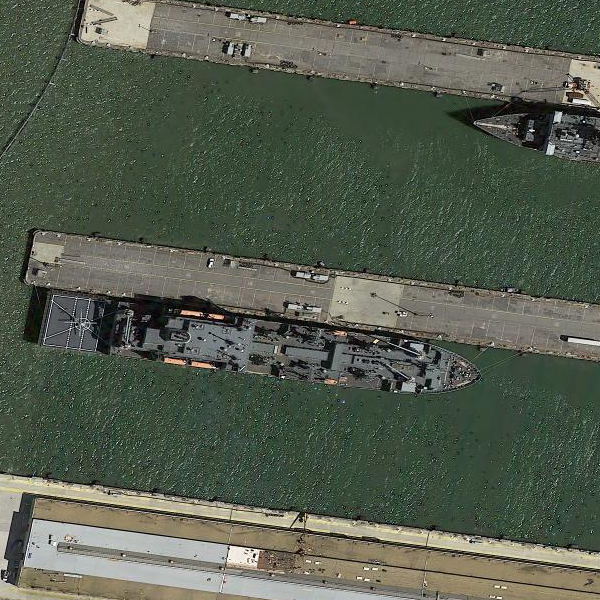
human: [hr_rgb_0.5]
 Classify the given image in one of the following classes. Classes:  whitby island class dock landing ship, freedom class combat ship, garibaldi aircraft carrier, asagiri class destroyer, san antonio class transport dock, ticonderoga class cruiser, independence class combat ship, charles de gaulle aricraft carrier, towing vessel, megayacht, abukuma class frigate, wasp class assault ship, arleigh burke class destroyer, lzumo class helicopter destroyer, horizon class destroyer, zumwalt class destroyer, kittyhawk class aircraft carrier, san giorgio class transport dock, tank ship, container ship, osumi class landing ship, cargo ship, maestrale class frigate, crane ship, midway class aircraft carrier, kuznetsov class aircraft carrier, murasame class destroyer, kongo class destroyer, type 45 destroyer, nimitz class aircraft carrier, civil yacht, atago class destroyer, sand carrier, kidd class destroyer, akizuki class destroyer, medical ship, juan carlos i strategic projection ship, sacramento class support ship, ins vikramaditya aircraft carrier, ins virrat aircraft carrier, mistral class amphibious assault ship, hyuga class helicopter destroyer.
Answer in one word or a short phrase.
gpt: Crane ship